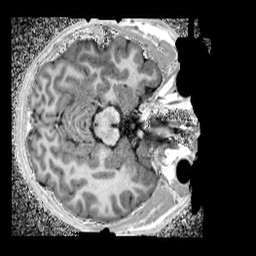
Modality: UNIT1_denoised
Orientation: axial
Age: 12
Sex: male
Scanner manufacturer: siemens
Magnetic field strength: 3 T
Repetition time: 4 s
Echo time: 0.00299 s